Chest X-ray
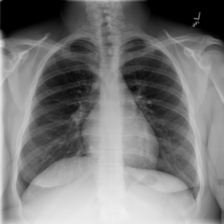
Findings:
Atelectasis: negative
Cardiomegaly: negative
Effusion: negative
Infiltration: negative
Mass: negative
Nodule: negative
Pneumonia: negative
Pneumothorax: negative
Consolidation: negative
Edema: negative
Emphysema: negative
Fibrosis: negative
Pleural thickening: negative
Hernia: negative